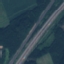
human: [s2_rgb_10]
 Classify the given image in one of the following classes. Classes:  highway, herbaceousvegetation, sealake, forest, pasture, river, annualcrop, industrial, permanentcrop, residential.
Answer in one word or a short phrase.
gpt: Highway